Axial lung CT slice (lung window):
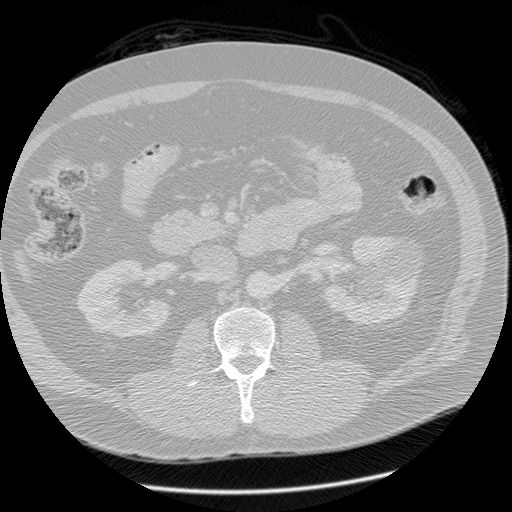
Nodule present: no